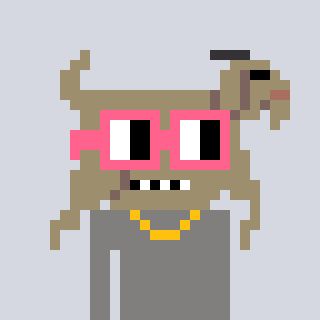
a pixel art character with square pink glasses, a goat-shaped head and a bluegrey-colored body on a cool background